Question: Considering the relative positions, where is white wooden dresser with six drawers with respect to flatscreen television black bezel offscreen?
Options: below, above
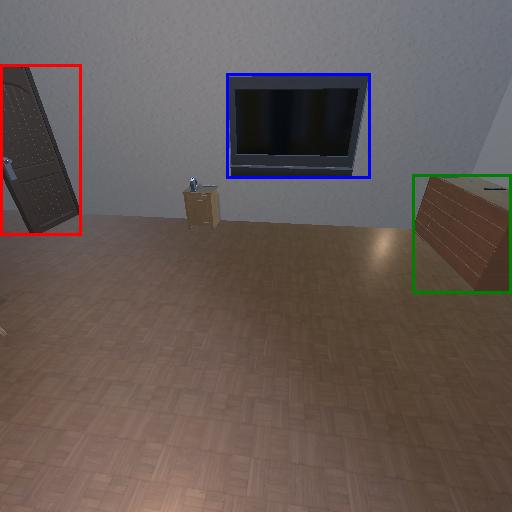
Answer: below